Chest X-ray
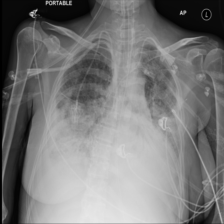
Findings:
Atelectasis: negative
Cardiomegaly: negative
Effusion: negative
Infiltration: negative
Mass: negative
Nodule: negative
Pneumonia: negative
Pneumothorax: negative
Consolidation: negative
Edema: negative
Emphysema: negative
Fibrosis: negative
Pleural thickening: negative
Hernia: negative